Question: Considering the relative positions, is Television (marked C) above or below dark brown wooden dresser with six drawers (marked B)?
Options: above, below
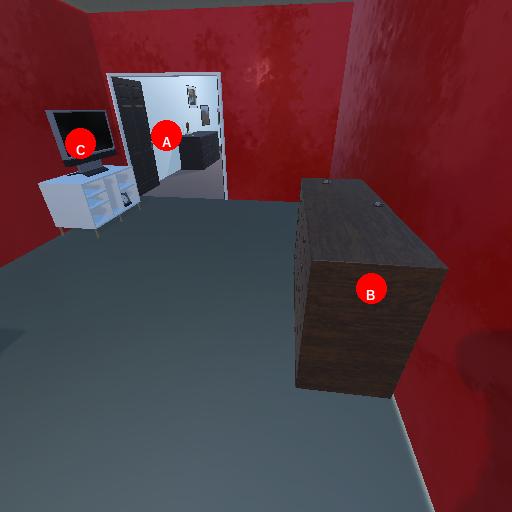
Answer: above